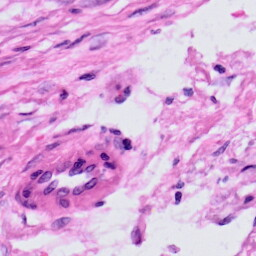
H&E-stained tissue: Skin